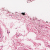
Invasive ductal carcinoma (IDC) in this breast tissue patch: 0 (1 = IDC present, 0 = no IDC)